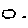
Label: hexagon